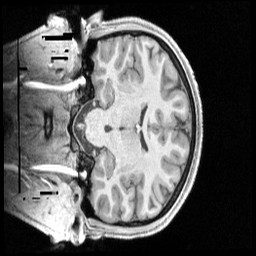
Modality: T1w
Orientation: coronal
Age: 21
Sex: male
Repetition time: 2.4 s
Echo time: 0.00222 s